Chest X-ray:
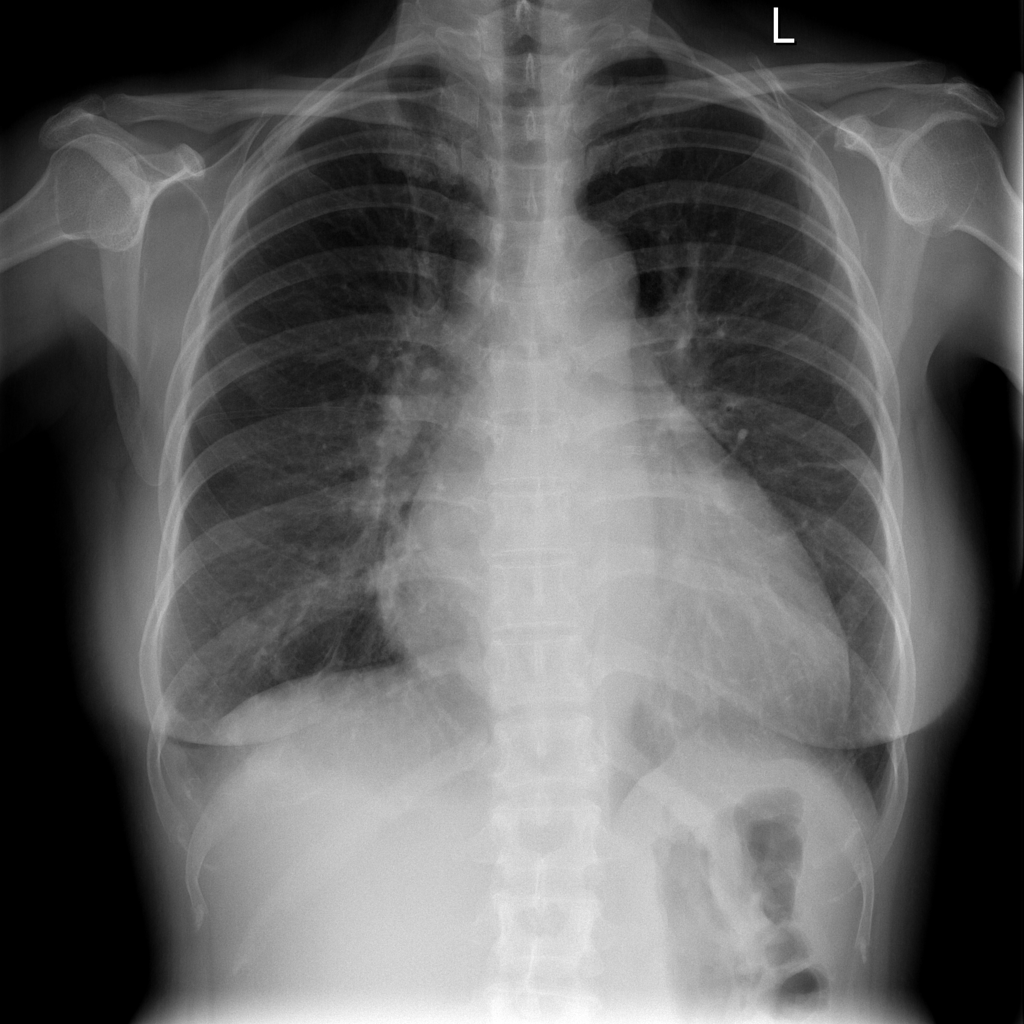
Findings: Cardiomegaly, Fibrosis, Effusion
No abnormal finding: no